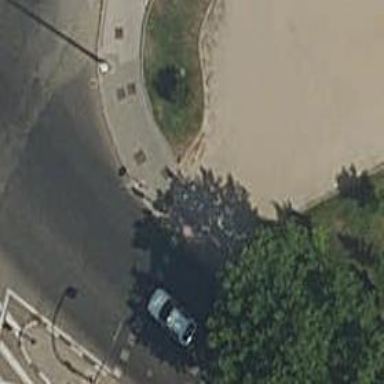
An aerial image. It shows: Road with traffic signals.